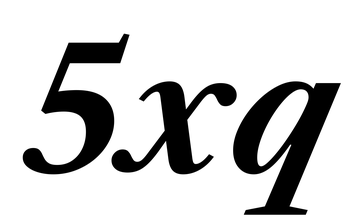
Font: LibreCaslonText-Italic_Bold_Italic